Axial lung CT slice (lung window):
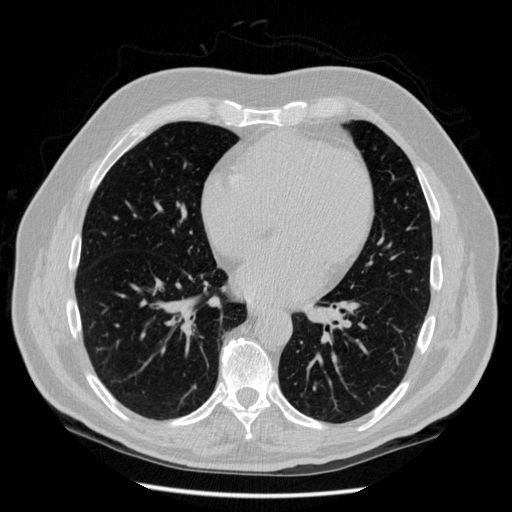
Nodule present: no